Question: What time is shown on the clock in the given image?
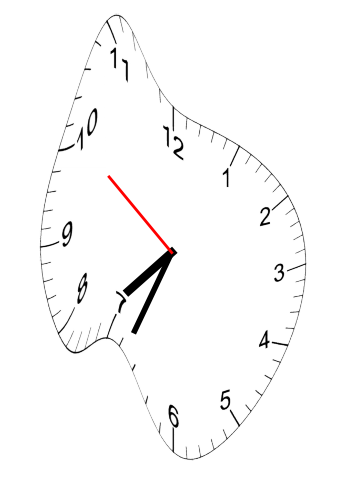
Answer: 07:33:51